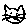
Label: cat